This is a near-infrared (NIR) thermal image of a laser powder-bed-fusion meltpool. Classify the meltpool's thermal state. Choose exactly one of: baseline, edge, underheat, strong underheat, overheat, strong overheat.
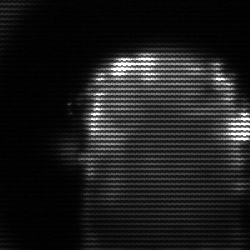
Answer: baseline